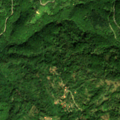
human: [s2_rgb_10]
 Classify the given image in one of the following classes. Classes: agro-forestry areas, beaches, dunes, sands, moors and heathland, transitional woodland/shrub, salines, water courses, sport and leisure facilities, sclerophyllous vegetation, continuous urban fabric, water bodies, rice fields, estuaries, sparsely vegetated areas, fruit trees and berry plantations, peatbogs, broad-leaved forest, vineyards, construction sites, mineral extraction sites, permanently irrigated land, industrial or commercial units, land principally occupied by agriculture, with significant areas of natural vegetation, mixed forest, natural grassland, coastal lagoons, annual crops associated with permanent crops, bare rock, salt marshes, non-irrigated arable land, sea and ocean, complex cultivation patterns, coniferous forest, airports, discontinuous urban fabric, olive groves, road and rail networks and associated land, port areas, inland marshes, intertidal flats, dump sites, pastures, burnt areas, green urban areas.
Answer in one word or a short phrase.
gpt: pastures, broad-leaved forest